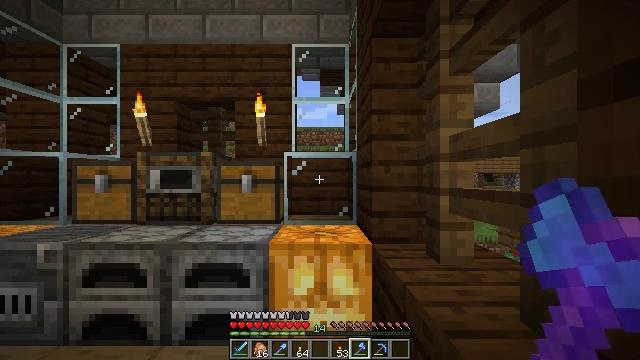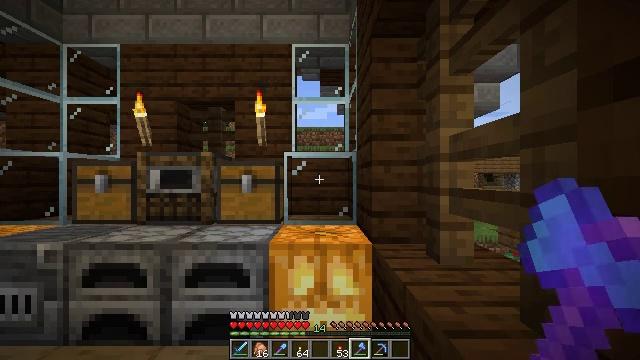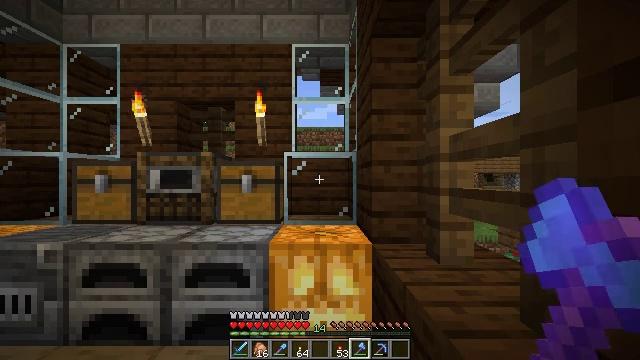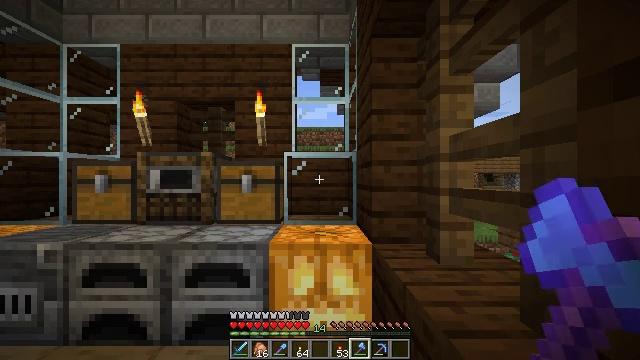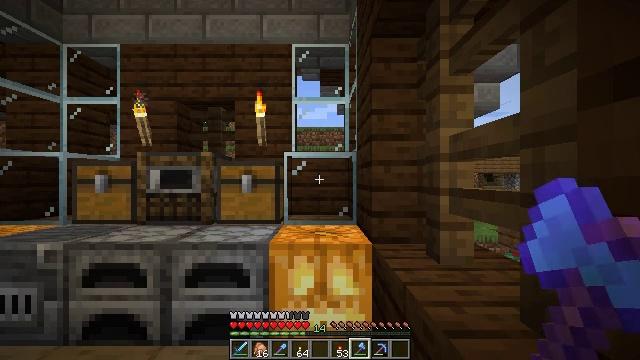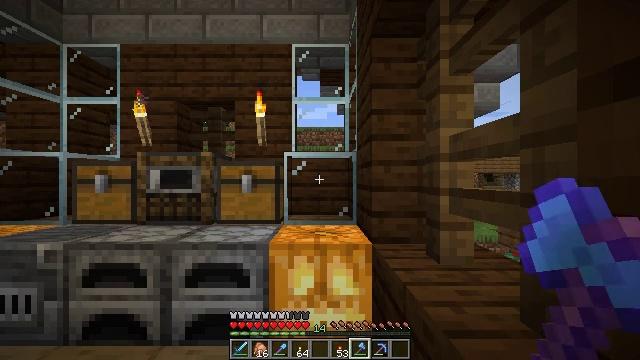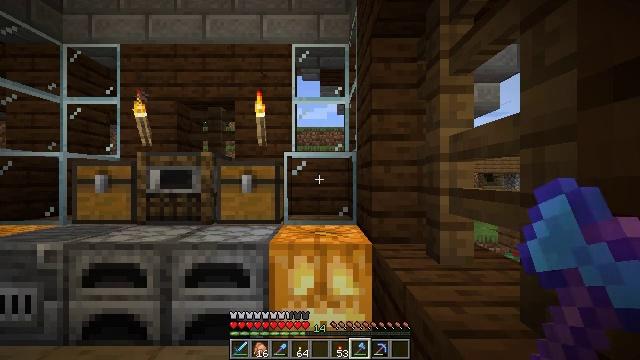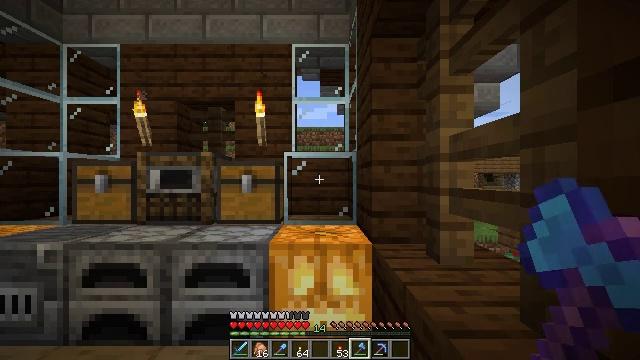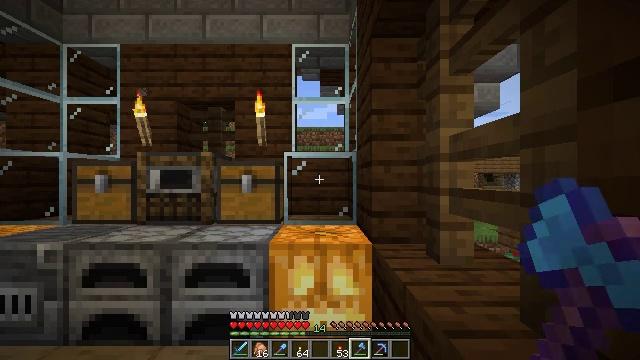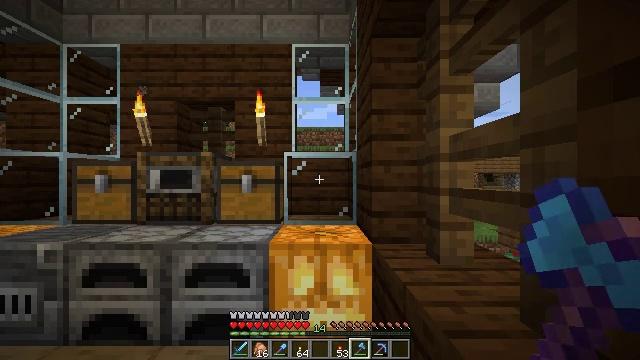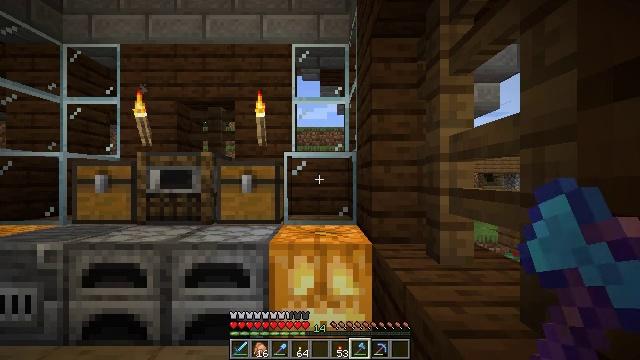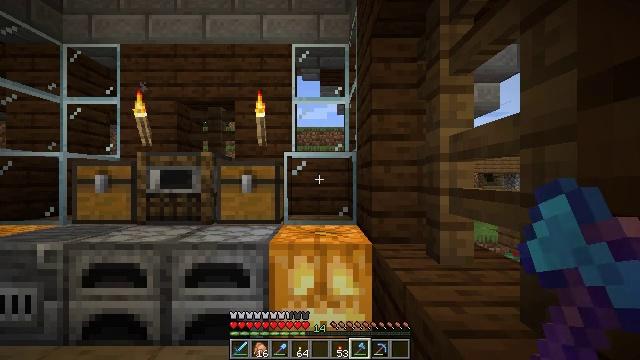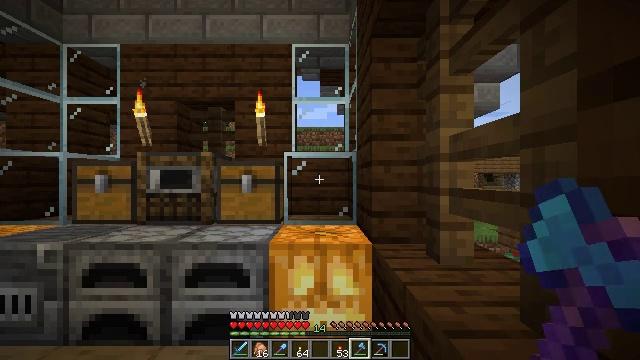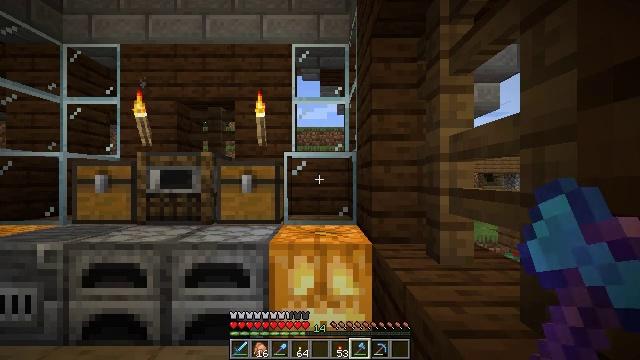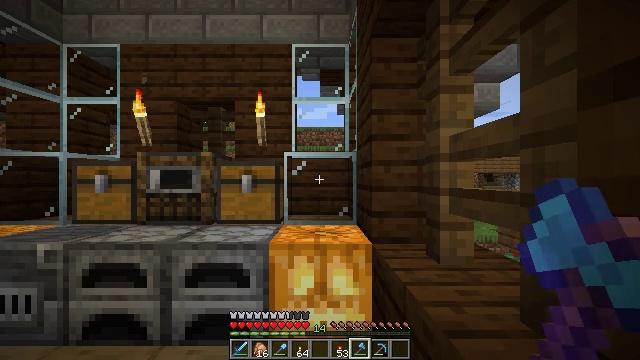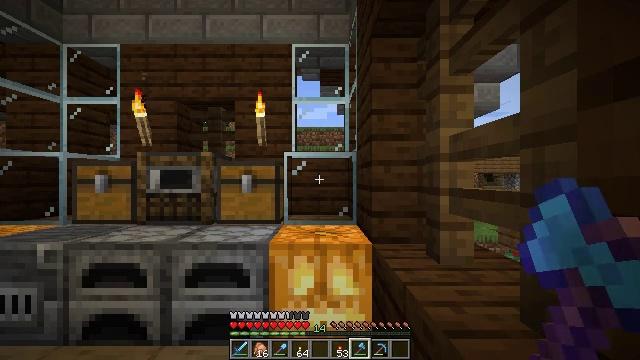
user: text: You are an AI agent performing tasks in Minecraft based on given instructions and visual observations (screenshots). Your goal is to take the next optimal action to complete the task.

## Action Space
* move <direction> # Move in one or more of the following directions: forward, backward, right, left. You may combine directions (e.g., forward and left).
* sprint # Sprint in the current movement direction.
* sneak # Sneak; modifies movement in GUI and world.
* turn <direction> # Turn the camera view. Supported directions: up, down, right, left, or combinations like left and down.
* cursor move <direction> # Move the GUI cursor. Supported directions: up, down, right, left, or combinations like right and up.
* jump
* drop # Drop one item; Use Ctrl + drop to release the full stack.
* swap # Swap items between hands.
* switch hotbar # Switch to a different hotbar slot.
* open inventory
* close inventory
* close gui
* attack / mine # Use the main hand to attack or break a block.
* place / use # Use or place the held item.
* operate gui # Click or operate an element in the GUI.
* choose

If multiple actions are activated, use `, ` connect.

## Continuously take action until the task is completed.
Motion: motion action
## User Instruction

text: Craft a brown bed.
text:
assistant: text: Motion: no_op
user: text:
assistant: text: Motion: no_op
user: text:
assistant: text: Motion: no_op
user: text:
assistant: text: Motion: no_op
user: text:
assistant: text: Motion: no_op
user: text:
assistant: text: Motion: no_op
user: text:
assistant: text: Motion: no_op
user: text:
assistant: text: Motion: no_op
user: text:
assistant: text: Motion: no_op
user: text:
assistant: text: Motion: no_op
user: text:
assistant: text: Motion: no_op
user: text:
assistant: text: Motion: no_op
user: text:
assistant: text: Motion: no_op
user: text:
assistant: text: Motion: no_op
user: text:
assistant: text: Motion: no_op
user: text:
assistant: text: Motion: no_op
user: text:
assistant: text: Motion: no_op
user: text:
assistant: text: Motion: no_op
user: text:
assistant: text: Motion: no_op
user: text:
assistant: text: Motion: no_op
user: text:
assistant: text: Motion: no_op
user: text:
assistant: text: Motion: no_op
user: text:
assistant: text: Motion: no_op
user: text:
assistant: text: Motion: no_op
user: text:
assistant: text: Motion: no_op
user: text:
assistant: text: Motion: no_op
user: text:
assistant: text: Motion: no_op
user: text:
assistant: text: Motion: no_op
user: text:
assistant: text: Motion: no_op
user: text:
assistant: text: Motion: no_op